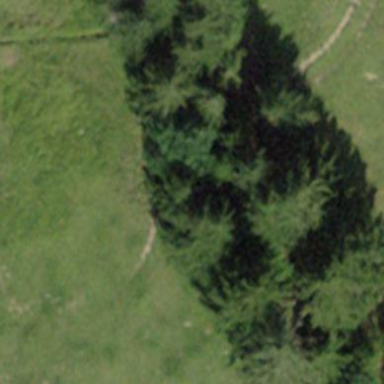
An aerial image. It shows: Forest area.